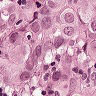
Metastatic tissue present: yes